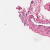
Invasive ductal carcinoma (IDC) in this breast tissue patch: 0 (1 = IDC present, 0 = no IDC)